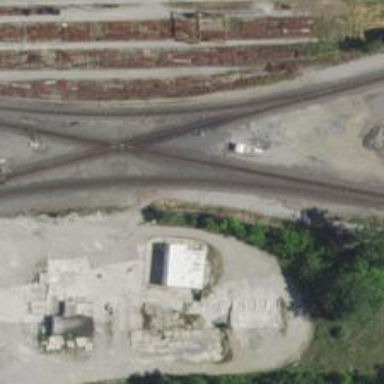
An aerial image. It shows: Junction on the railway.